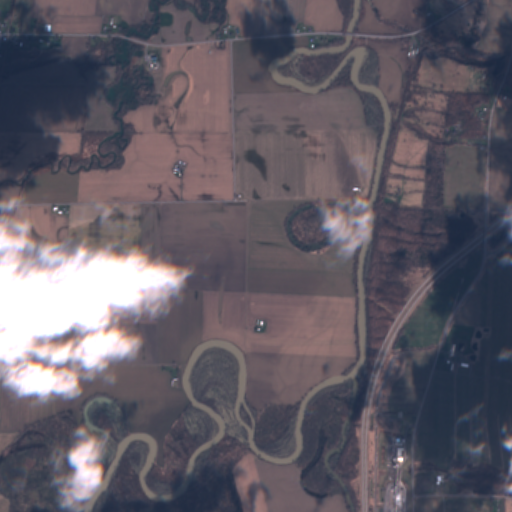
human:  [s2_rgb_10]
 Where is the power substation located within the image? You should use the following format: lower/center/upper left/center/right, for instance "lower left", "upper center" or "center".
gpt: The power substation is located in the lower right of the image.
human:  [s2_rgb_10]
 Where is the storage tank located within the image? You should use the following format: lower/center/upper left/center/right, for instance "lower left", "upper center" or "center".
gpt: The storage tank is located in the upper right of the image.
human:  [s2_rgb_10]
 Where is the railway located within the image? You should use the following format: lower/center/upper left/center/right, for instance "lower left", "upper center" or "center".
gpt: The railway is located in the lower right of the image.
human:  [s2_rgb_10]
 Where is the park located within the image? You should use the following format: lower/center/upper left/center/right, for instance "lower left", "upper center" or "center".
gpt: There is no park in the image.